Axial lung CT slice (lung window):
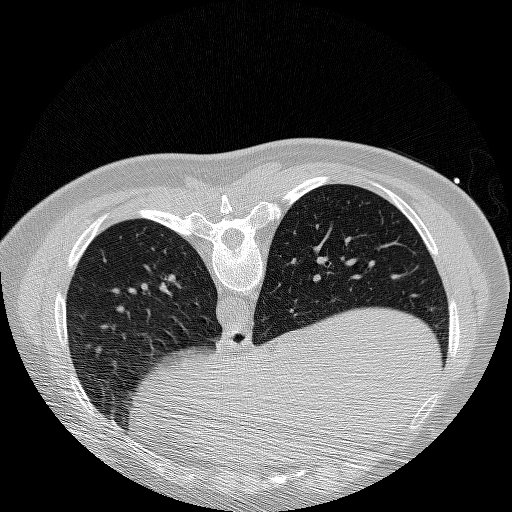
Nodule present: no